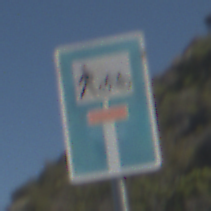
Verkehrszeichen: SackgasseRadverkehrFussgaengerDurchlaessig
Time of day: MorningAfternoon
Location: Outdoor (Nature)
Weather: Clear
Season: NotSpecified
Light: Natural